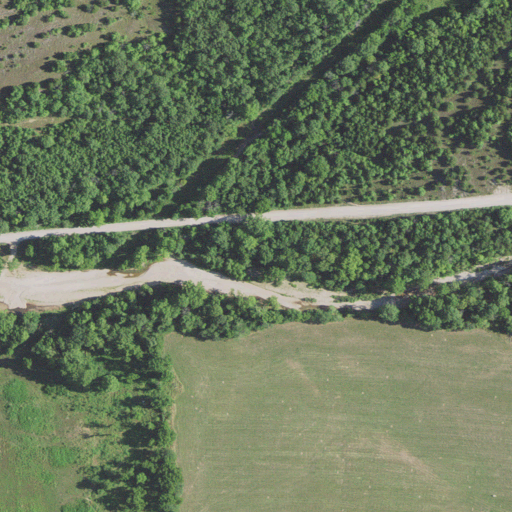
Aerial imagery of valley in Missouri named Brumley Hollow containing deciduous forest, pasture, open development, evergreen forest, grassland, low intensity development, and mixed forest